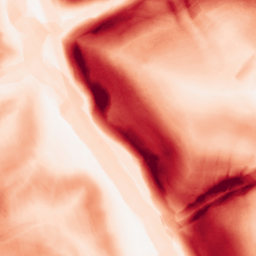
Category: morphological
Decomposition family: morphological_gradient
Decomposition parameters: size: 10
shape: diamond
Upsampling method: cubic_catmull_rom
Upsampling parameters: scale: 8
Upsampling scale: 8